Aerial crown-view tile of a tropical tree (Barro Colorado Island, Panama), acquired 20241216:
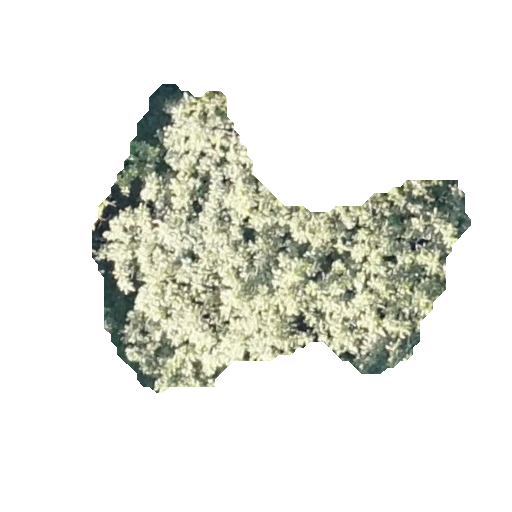
Species: Spondias mombin
GBIF accepted scientific name: Spondias mombin
Crown area: 99.426 m²